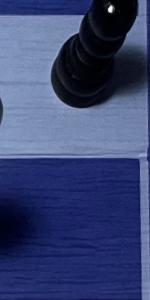
Label: Empty